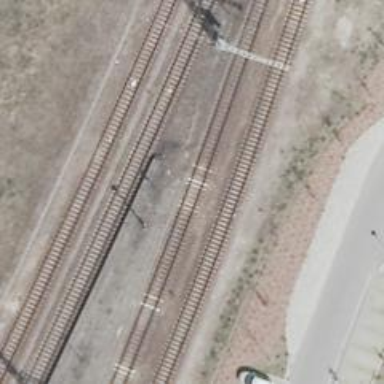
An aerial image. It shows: Railway with electrified contact lines.